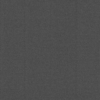
Label: dusty